Question: I want to assign weights to the edges such that the Sum of (the weights coming to a node) and its own weight add to one.
here is what I tried:
'''
clear all;
close all;
clc;
%% building the graph
g=graph;
for k=1:6
add(g,k,k+1)
add(g,1,4)
add(g,5,7)
end
%%assigining the statuses 0 and 1
%label(g,1,'0');
%label(g,2,'1');
%label(g,3,'1');
%label(g,4,'1');
%label(g,5,'1');
%label(g,6,'0');
%label(g,7,'0');
figure,ldraw(g);
%x=rand(1,1);
%y=rand(1,1)
%% get line info from the figure
lineH = findobj(gca, 'type', 'line');
xData = cell2mat(get(lineH, 'xdata')); % get x-data
yData = cell2mat(get(lineH, 'ydata')); % get y-data
%% if an edge is between (x1,y1)<->(x2,y2), place a label at
%%the center of the line, i.e. (x1+x2)/2 (y1+y2)/2 etc
labelposx=mean(xData');
labelposy=mean(yData');
%% generate some random weights vectori.e. the probability matrix
weights=rand(1,1,length(labelposx))
% plot the weights on top of the figure
text(labelposx,labelposy,mat2cell(weights), 'HorizontalAlignment','center',...
'BackgroundColor',[.7 .9 .7]);
%%Transition matrix or markov matrix
% Transition=[0 (1,2) 0 (1,4) 0 0 0;
% (2,1) 0 (2,3) 0 0 0 0;
% 0 (3,2) 0 (3,4) 0 0 0;
% 0 0 (4,3) 0 (4,5) 0 0;
% 0 0 0 (5,4) 0 (5,6) (5,7);
% 0 0 0 0 (6,5) 0 (6,7);
% 0 0 0 0 (7,5) (7,6) 0];
Transition= [0 weights(:,:,8) 0 weights(:,:,6) 0 0 0;
weights(:,:,8) 0 weights(:,:,7) 0 0 0 0;
0 weights(:,:,7) 0 weights(:,:,5) 0 0 0;
weights(:,:,6) 0 weights(:,:,5) 0 weights(:,:,4) 0 0;
0 0 0 weights(:,:,4) 0 weights(:,:,3) weights(:,:,2);
0 0 0 0 weights(:,:,3) 0 weights(:,:,1);
0 0 0 0 weights(:,:,2) weights(:,:,1) 0]
%set_matrix
%%dij-- Probability matrix
sparse(Transition);
d=[weights(:,:,8);weights(:,:,7);weights(:,:,5);weights(:,:,4);
weights(:,:,3);weights(:,:,1);weights(:,:,1)]
%%Si[k]-- matrix of the statuses(labels)
%S=[0 1 1 1 1 0 0]
'''

For eg: The addition of weights coming to node four, plus its own weight should be equal to 1
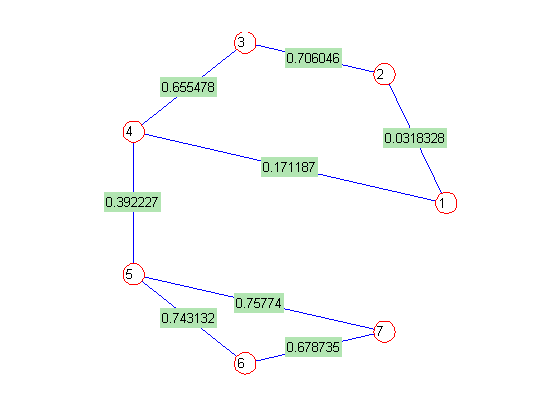
Answer: Check out this nice <URL> FEX file. I think this will answer your question.
see also more on this SO link <URL>